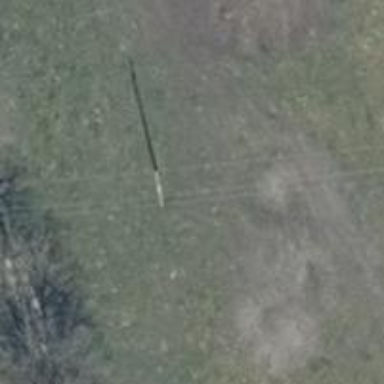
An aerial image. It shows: Power pole.